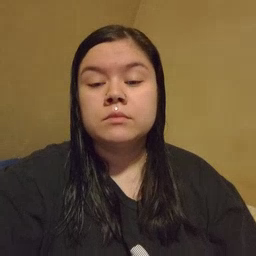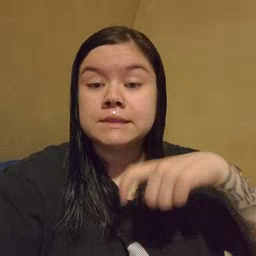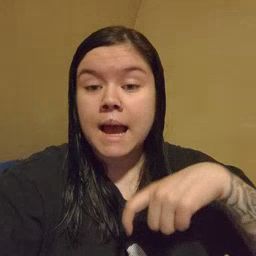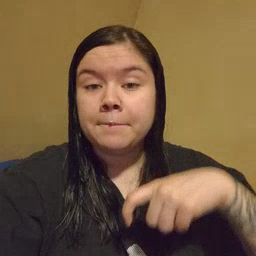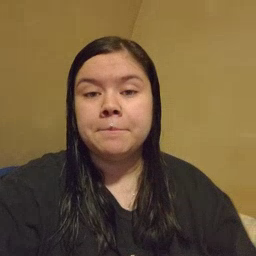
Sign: time